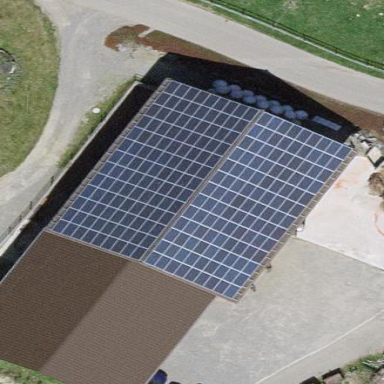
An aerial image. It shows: Solar power generator.